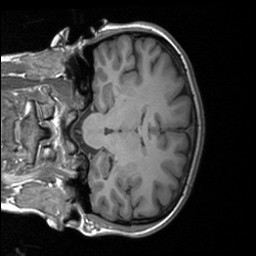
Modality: T1w
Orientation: coronal
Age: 25
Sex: female
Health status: healthy
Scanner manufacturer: siemens
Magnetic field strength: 3 T
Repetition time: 1.9 s
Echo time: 0.00226 s